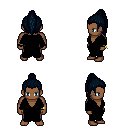
a pixel art fantasy rpg character, male body template, human, dark skin, black robe, gold greaves, raven long topknot hairstyle, bracelets, four views (front, back, left, right), 2x2 character sprite sheet, small pixel art, hard edges, no anti-aliasing